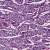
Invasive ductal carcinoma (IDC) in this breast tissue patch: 1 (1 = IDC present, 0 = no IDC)